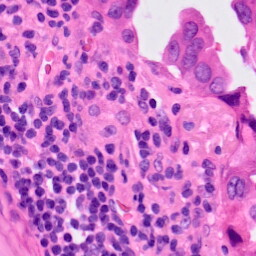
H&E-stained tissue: Lung